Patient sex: M
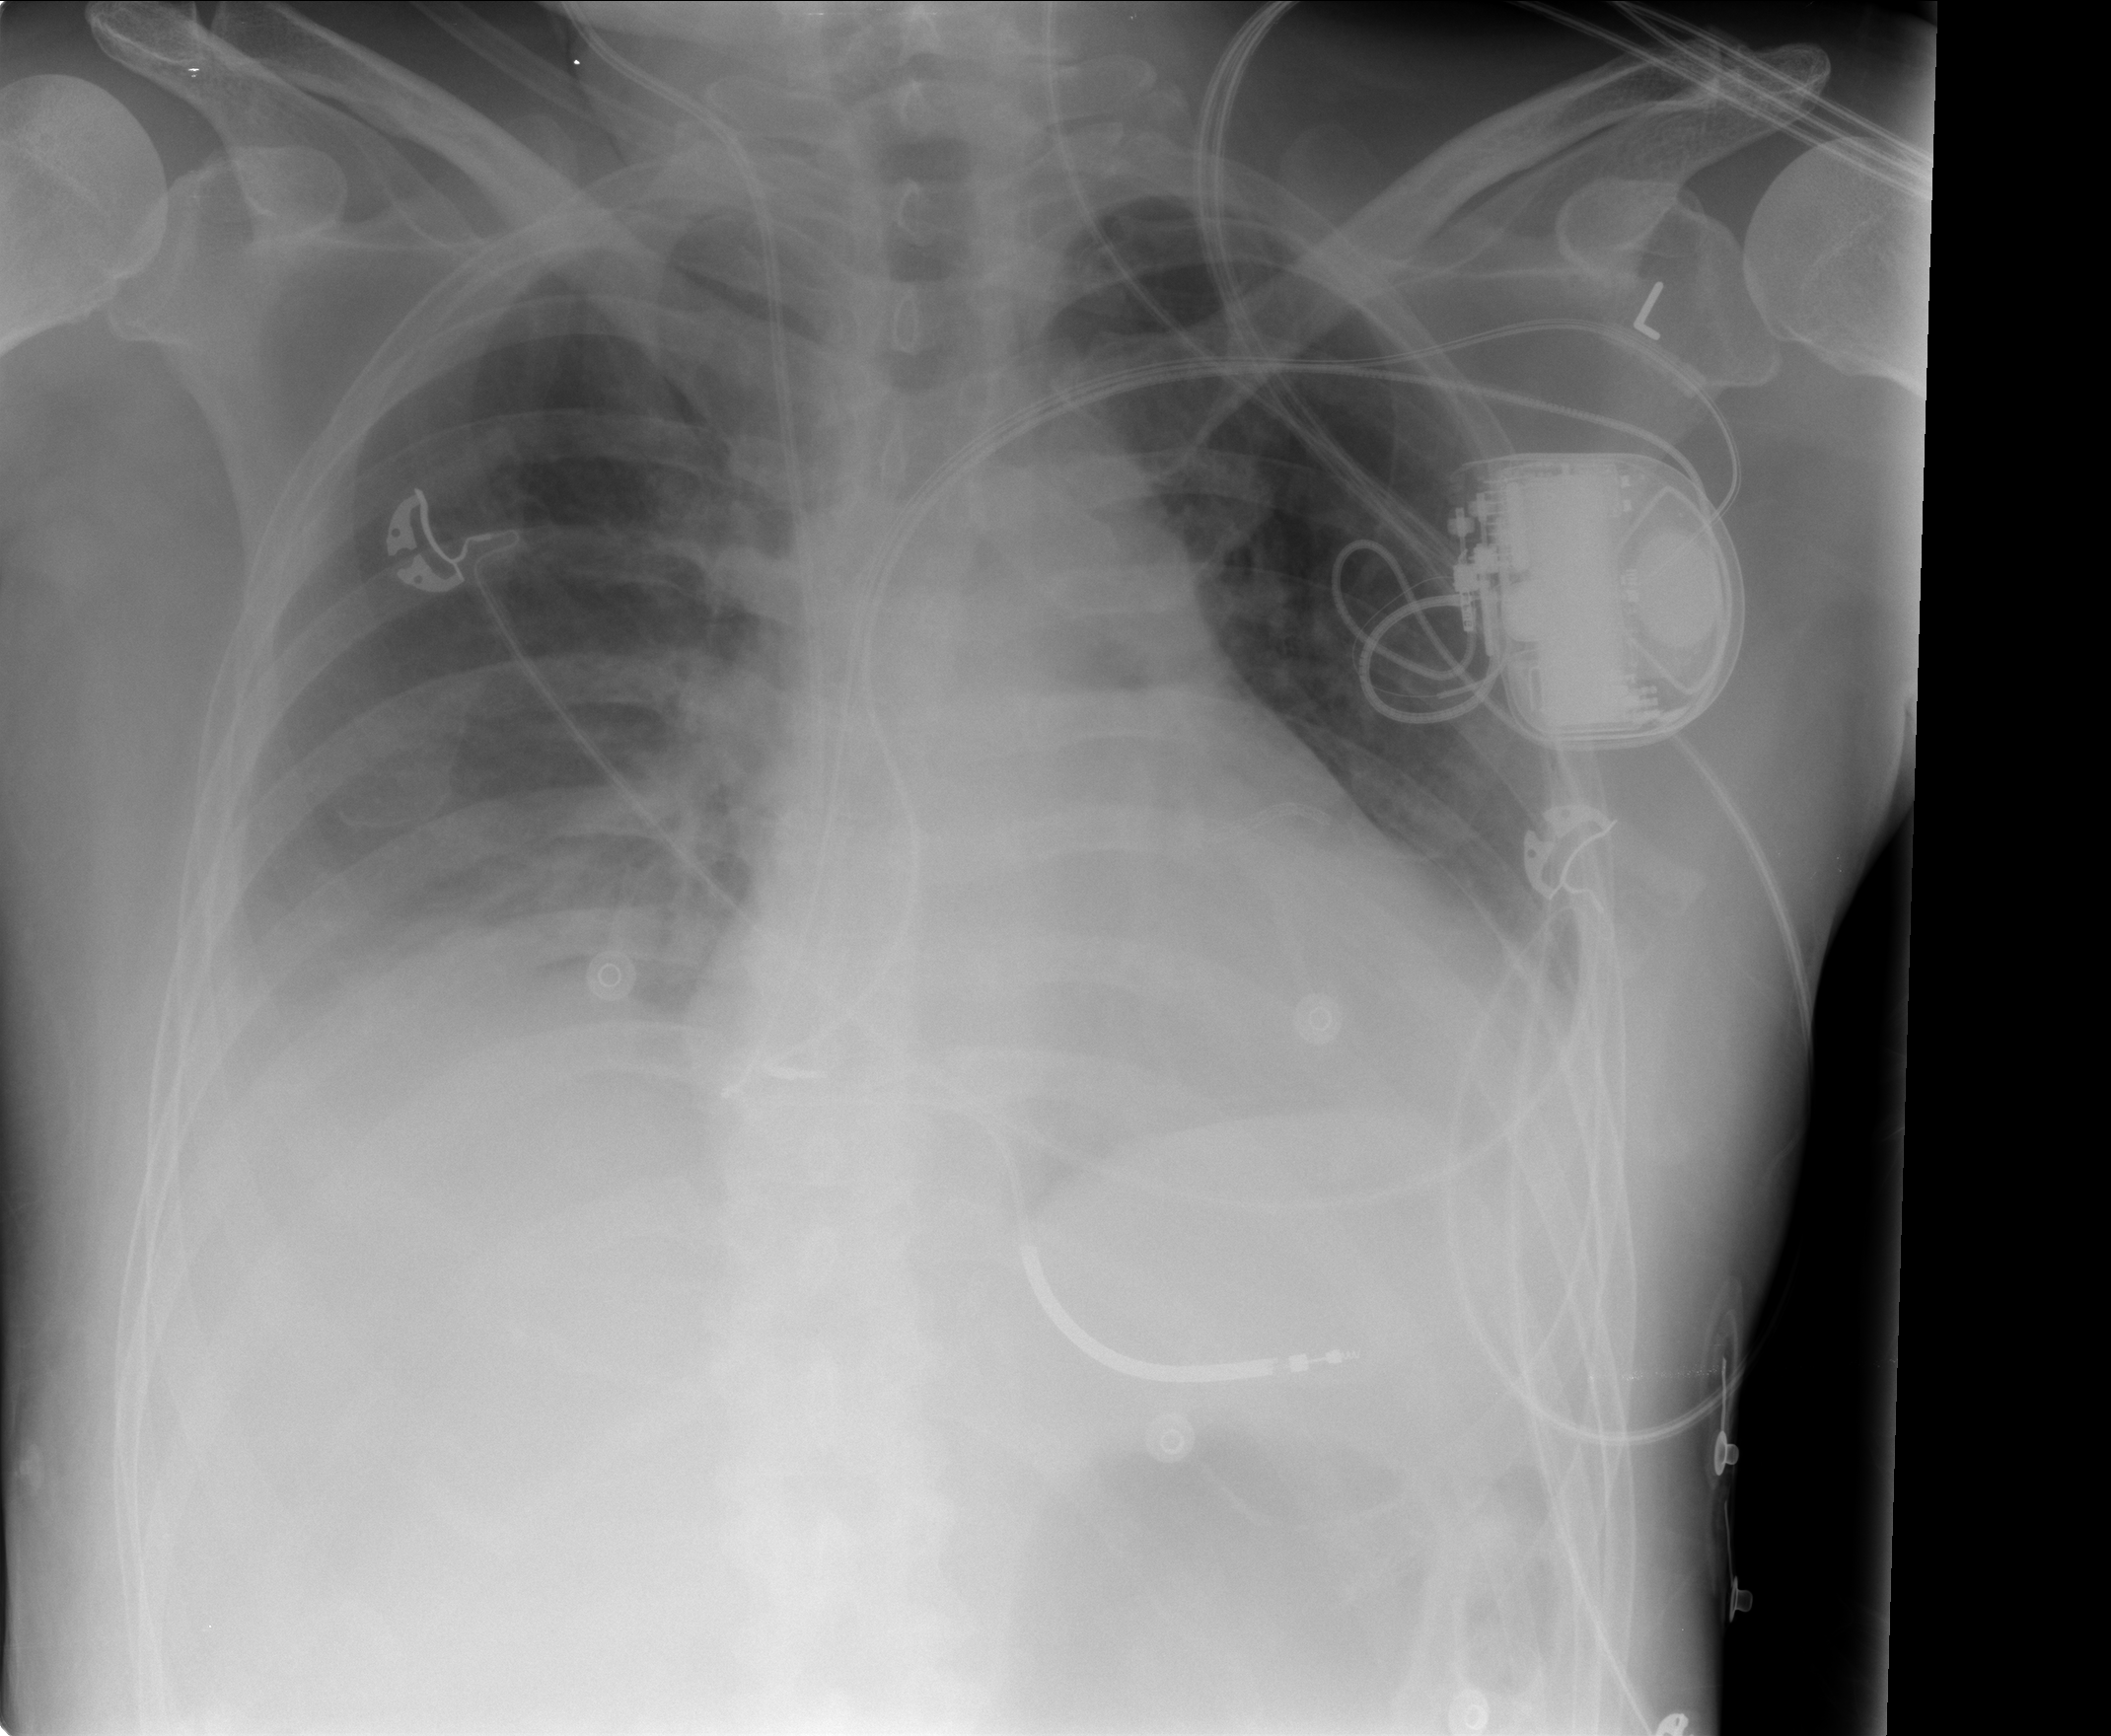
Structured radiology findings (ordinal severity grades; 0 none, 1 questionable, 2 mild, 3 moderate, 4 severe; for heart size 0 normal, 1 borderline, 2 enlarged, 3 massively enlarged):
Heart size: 2
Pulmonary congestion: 2
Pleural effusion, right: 2
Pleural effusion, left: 0
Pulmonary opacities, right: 2
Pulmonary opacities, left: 0
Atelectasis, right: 2
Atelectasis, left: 0